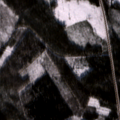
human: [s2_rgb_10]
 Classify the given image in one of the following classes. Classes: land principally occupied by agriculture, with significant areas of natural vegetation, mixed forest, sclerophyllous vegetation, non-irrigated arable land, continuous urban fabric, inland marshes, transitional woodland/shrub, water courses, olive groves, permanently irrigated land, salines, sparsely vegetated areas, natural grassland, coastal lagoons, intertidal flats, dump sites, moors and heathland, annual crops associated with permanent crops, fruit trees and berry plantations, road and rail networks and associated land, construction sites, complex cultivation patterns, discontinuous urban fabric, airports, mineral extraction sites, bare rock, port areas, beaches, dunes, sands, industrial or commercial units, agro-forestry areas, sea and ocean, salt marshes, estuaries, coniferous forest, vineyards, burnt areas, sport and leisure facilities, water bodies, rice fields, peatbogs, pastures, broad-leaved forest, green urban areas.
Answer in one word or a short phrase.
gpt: coniferous forest, mixed forest, transitional woodland/shrub